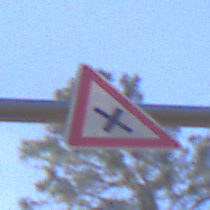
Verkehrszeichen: KreuzungOderEinmuendung
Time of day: MorningAfternoon
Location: Outdoor (Nature)
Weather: Clear
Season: Winter
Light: Natural